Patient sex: M
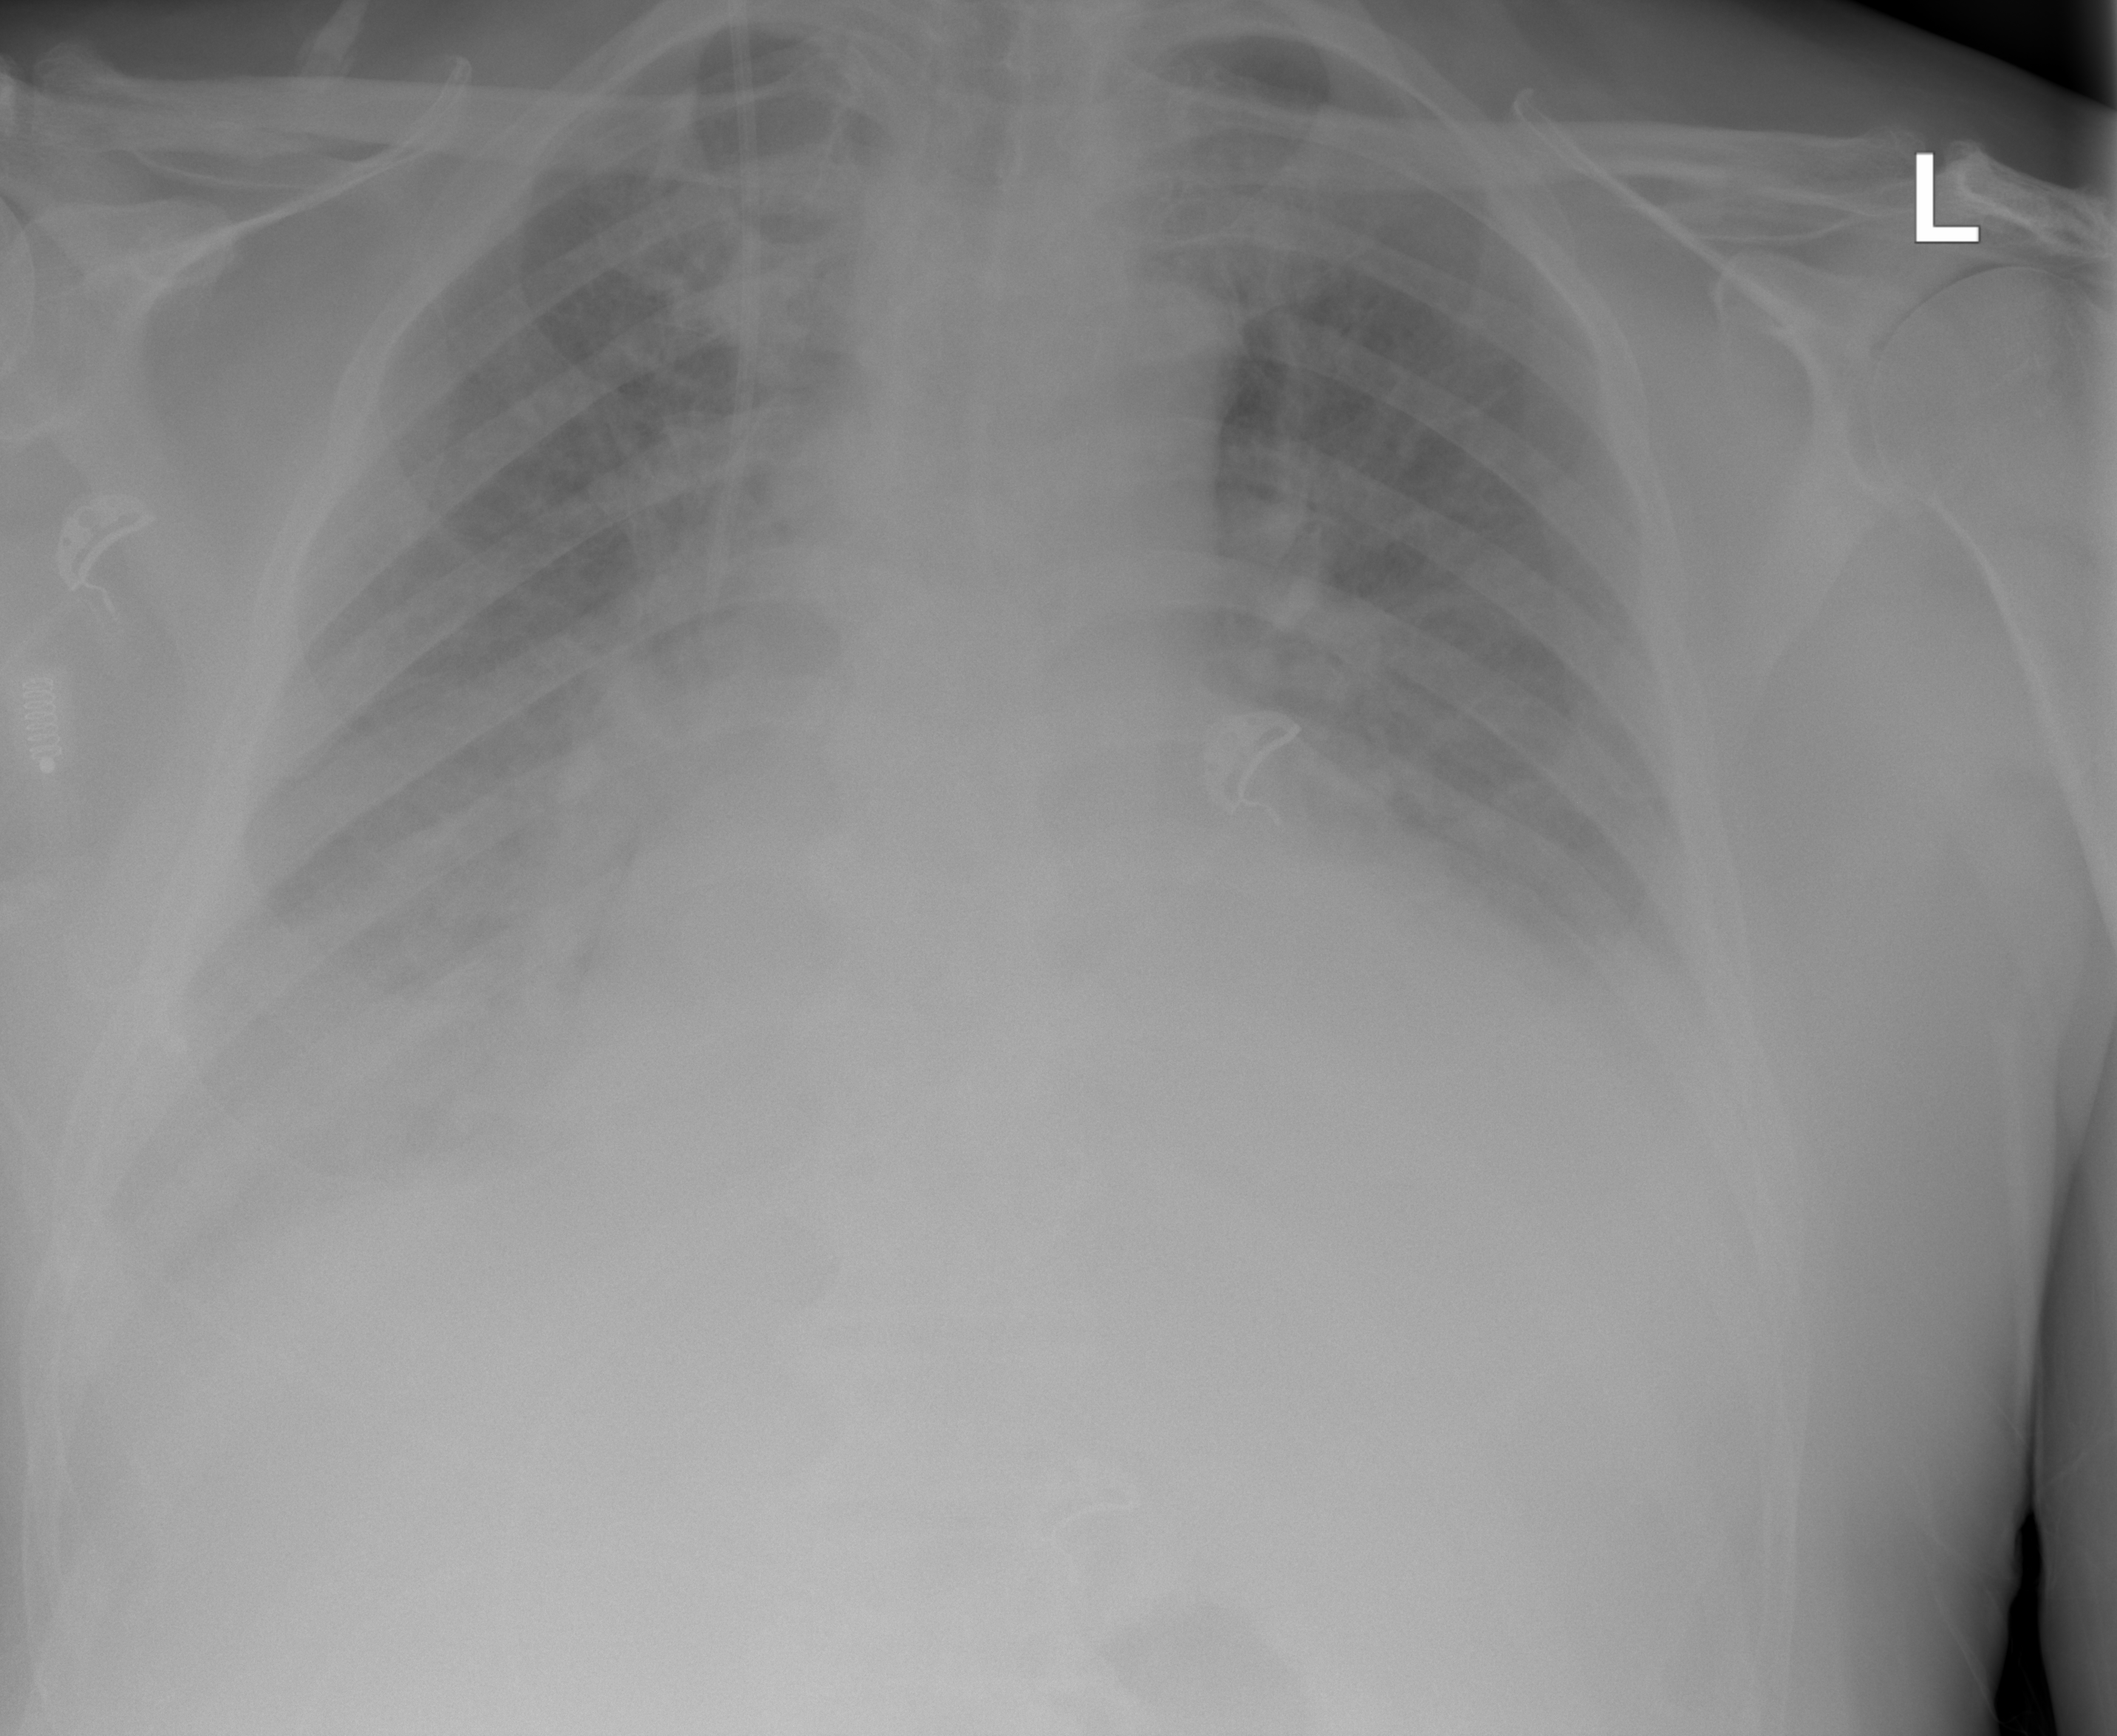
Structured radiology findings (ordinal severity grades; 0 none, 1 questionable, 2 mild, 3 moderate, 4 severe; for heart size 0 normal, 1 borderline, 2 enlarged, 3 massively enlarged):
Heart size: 2
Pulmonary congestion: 2
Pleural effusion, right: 2
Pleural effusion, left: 2
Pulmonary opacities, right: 2
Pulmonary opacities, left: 0
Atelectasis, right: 2
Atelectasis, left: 2